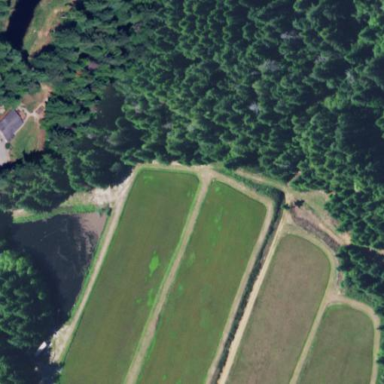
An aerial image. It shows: Farmland with cranberries as the main crop.